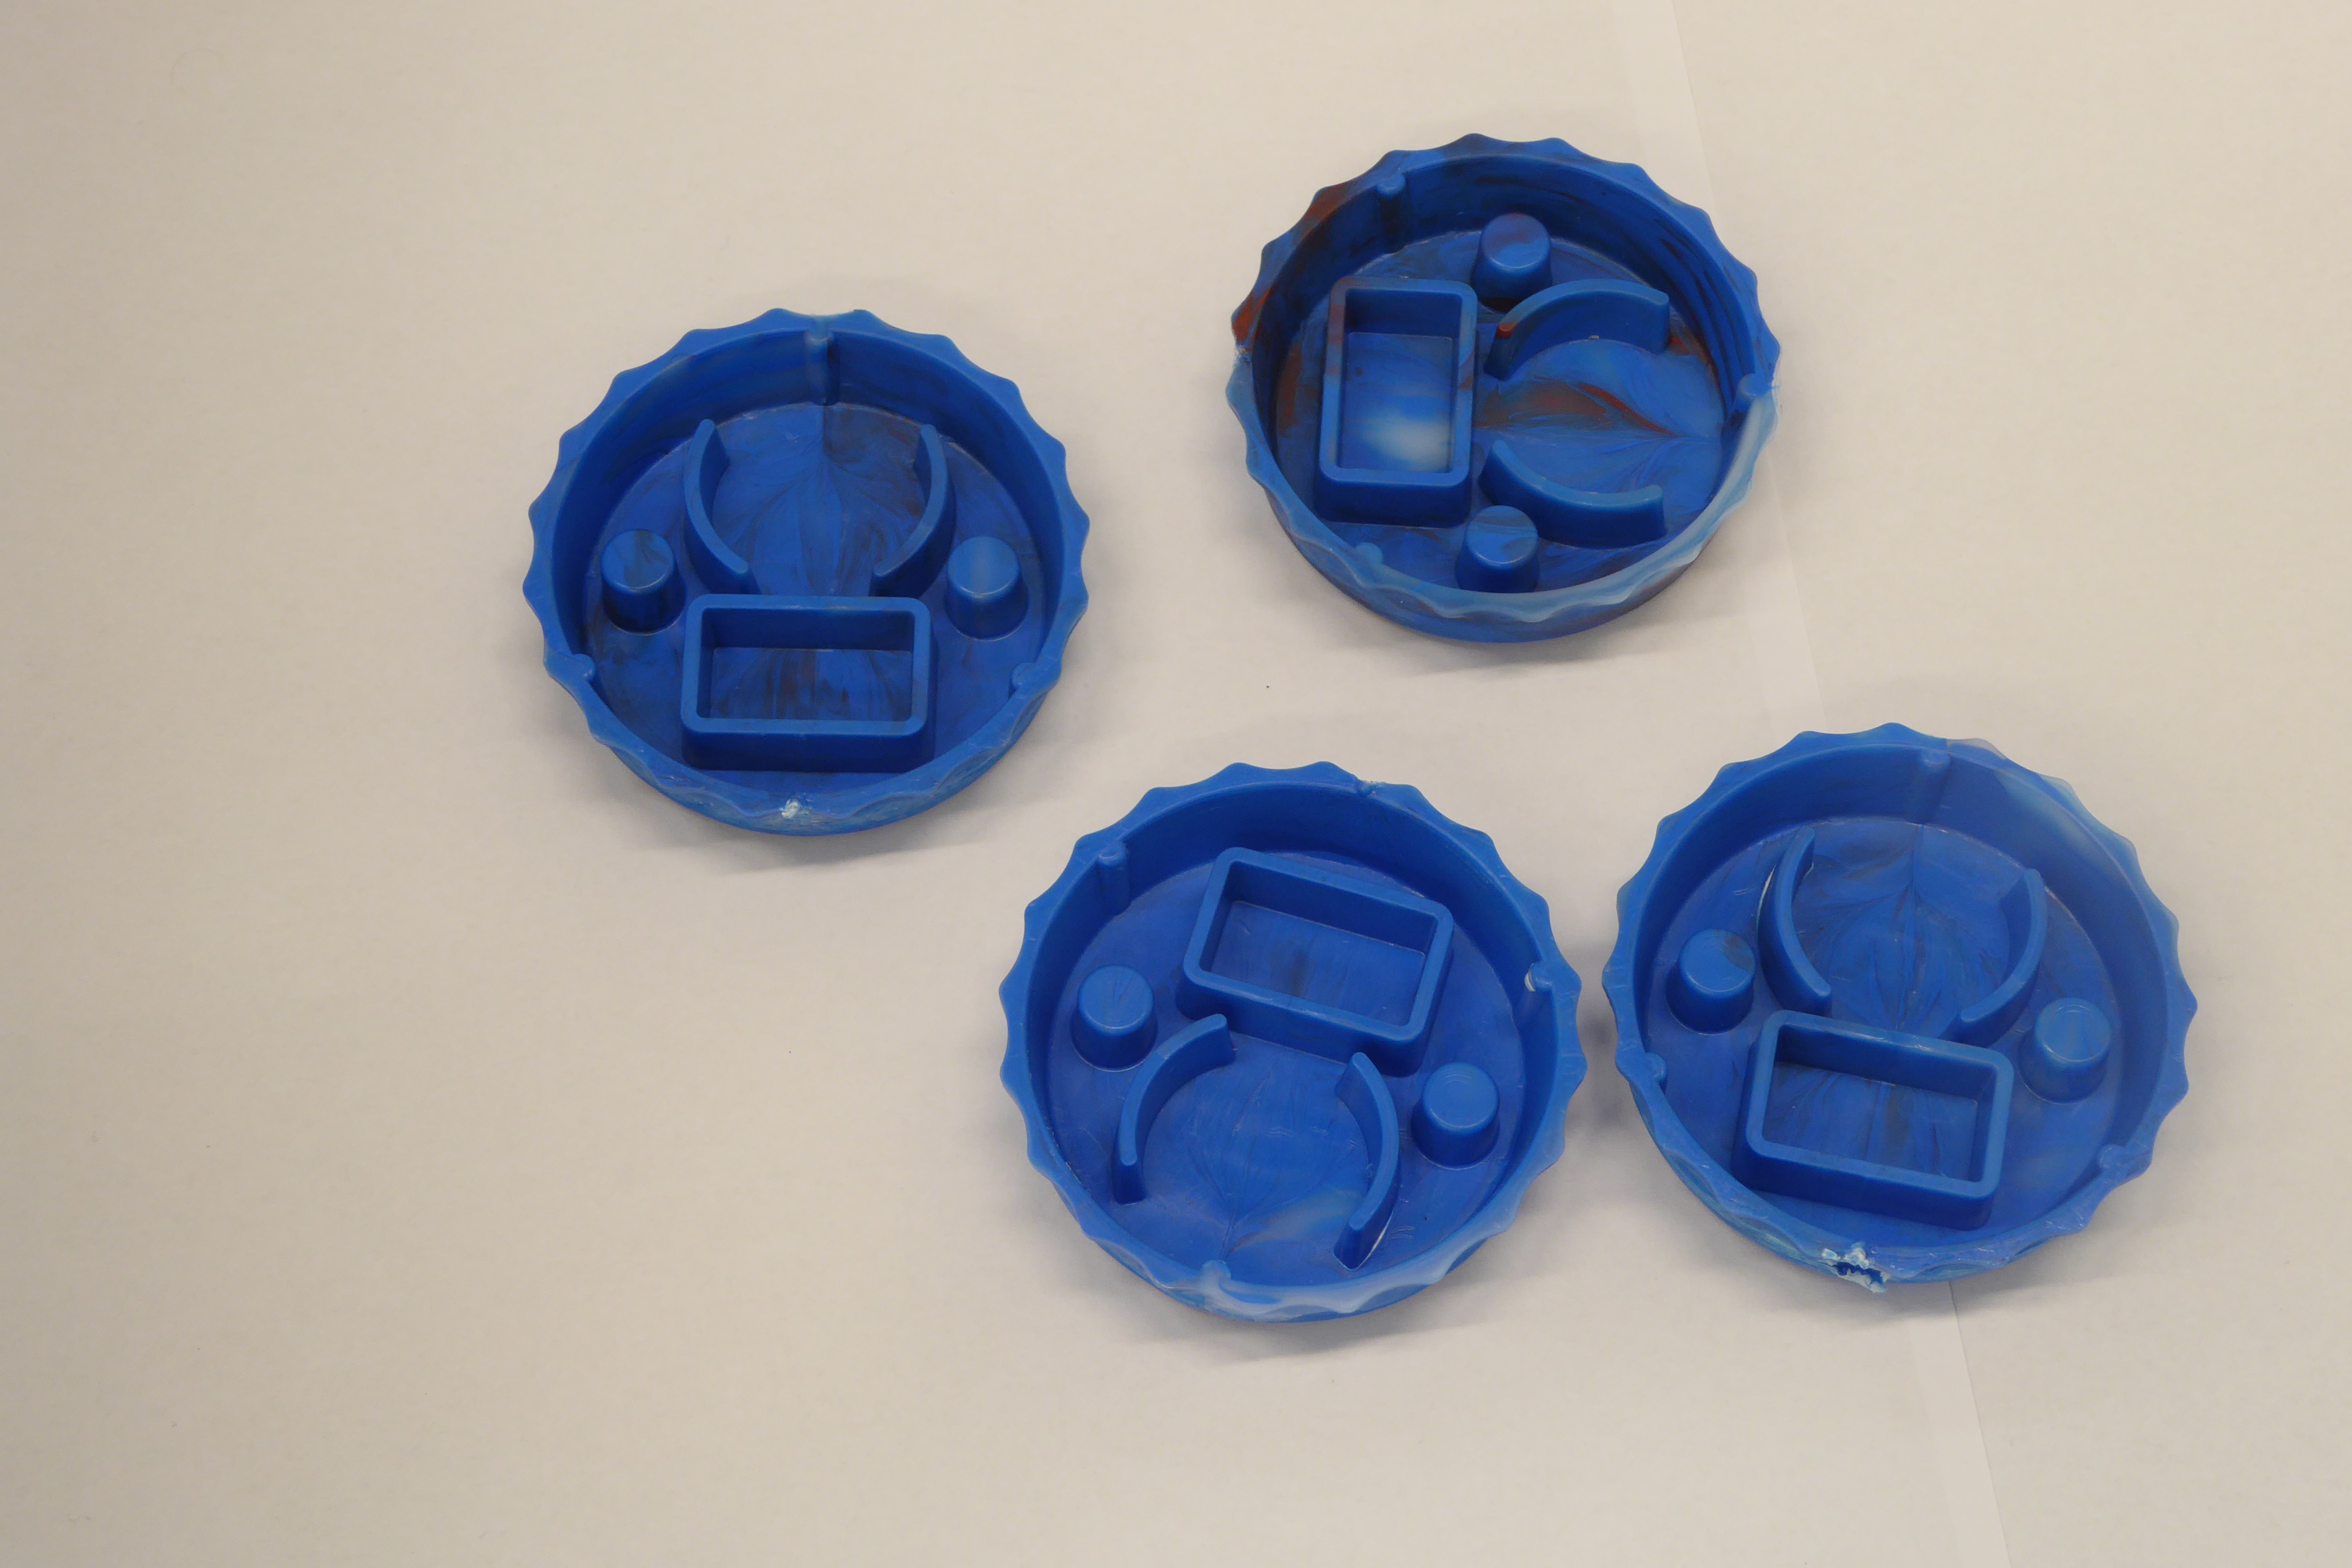
Label: Bottle Opener - Cover